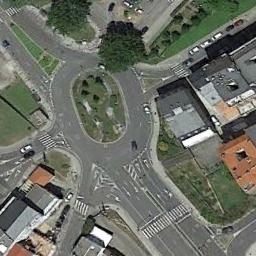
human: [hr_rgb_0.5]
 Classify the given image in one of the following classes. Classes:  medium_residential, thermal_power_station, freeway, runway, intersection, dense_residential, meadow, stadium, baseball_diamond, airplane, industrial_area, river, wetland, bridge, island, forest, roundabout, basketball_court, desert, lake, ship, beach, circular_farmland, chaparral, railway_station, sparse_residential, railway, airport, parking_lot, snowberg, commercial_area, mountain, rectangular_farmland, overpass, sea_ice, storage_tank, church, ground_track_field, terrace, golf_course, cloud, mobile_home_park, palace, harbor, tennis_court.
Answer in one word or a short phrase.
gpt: roundabout